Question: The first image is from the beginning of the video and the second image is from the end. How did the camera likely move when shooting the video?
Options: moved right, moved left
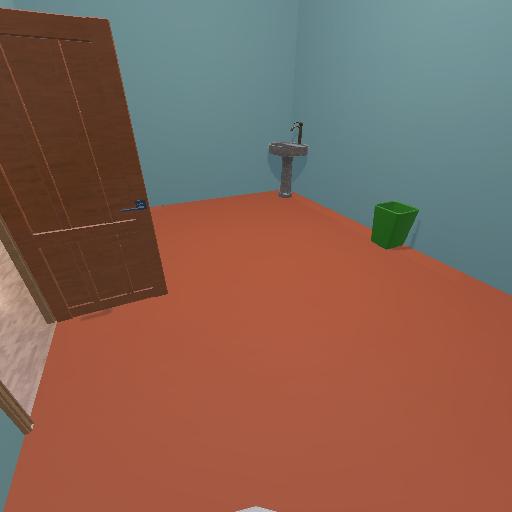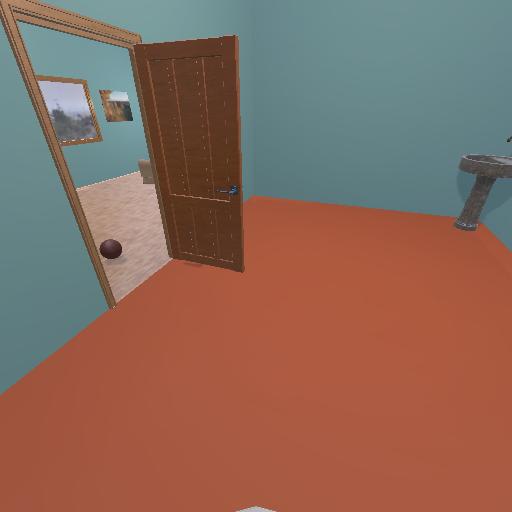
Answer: moved right